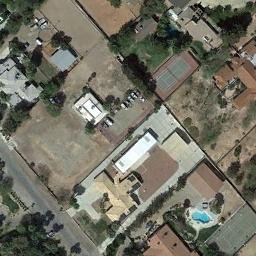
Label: tennis_court